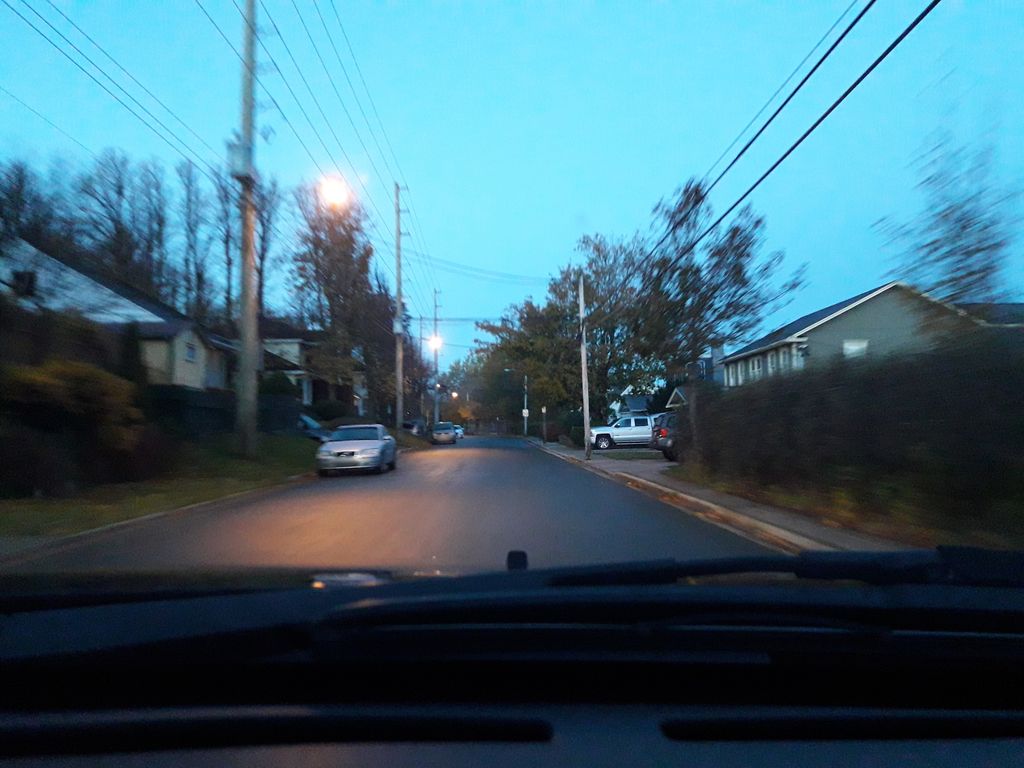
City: st_johns